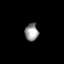
Tissue: skin
Cell type: Epithelial cells
Senescence score: 0.2816
Nuclear area (px): 231
Mean DAPI intensity: 149.45